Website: apple
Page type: account-selection
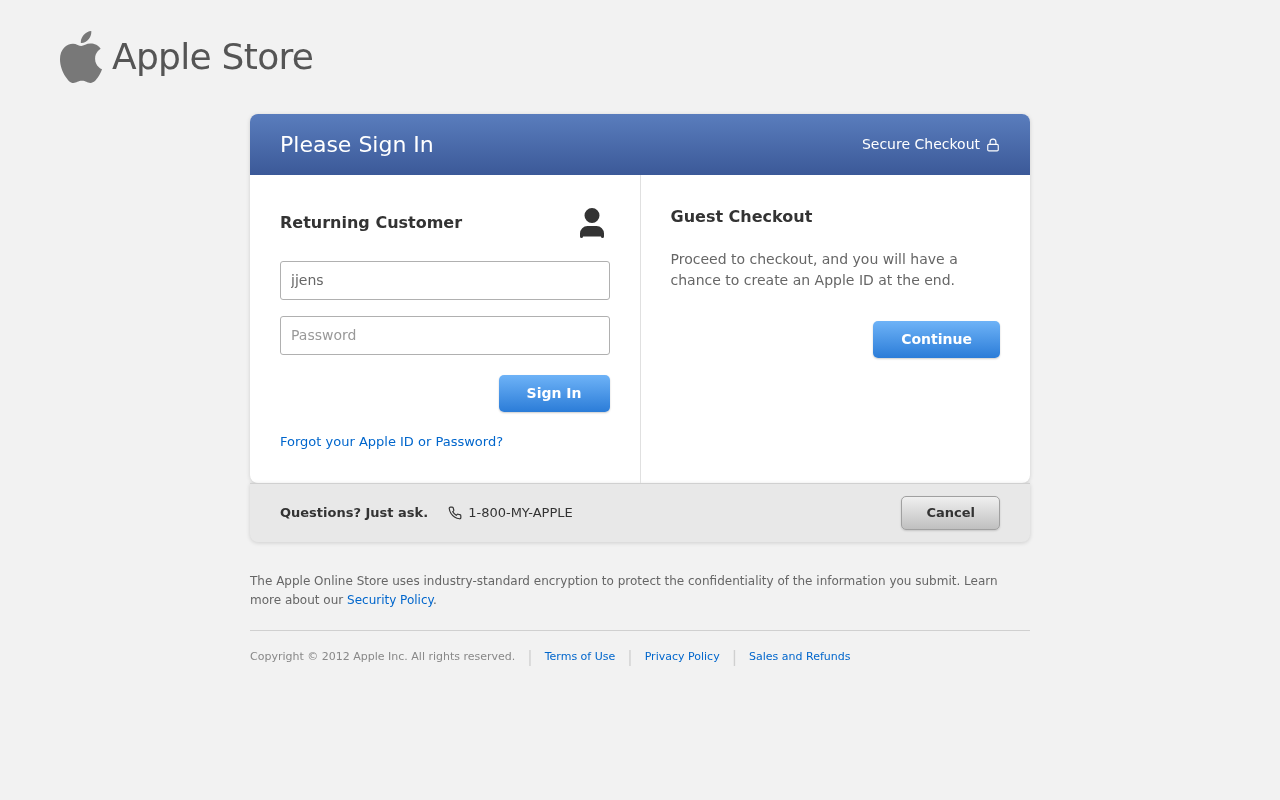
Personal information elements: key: PII_LOGIN_USERNAME
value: jjensen597